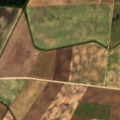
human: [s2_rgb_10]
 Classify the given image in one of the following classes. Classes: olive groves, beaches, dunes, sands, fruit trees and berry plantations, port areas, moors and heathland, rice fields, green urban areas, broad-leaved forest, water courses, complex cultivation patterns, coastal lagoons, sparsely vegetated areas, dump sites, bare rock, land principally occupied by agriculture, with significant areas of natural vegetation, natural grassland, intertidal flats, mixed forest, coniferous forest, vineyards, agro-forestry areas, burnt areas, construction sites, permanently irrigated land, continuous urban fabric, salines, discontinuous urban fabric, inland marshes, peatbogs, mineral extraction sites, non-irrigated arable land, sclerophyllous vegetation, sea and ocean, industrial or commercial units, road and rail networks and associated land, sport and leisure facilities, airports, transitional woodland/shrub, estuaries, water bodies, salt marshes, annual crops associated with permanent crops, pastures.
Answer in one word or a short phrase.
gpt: non-irrigated arable land, mixed forest, transitional woodland/shrub